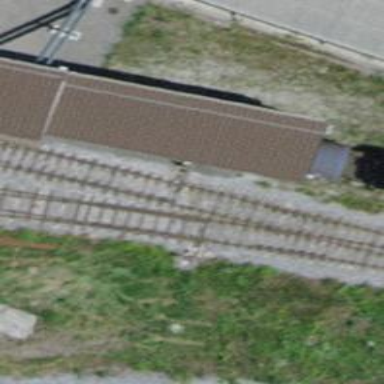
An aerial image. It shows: Railway switch.